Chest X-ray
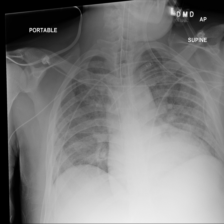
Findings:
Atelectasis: negative
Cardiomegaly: negative
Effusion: negative
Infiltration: negative
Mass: negative
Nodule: negative
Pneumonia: negative
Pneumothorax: negative
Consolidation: negative
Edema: negative
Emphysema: negative
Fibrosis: negative
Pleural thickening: negative
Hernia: negative